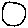
Label: circle